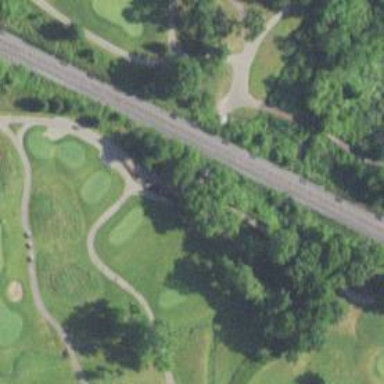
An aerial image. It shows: Path for both road and golf.